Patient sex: M
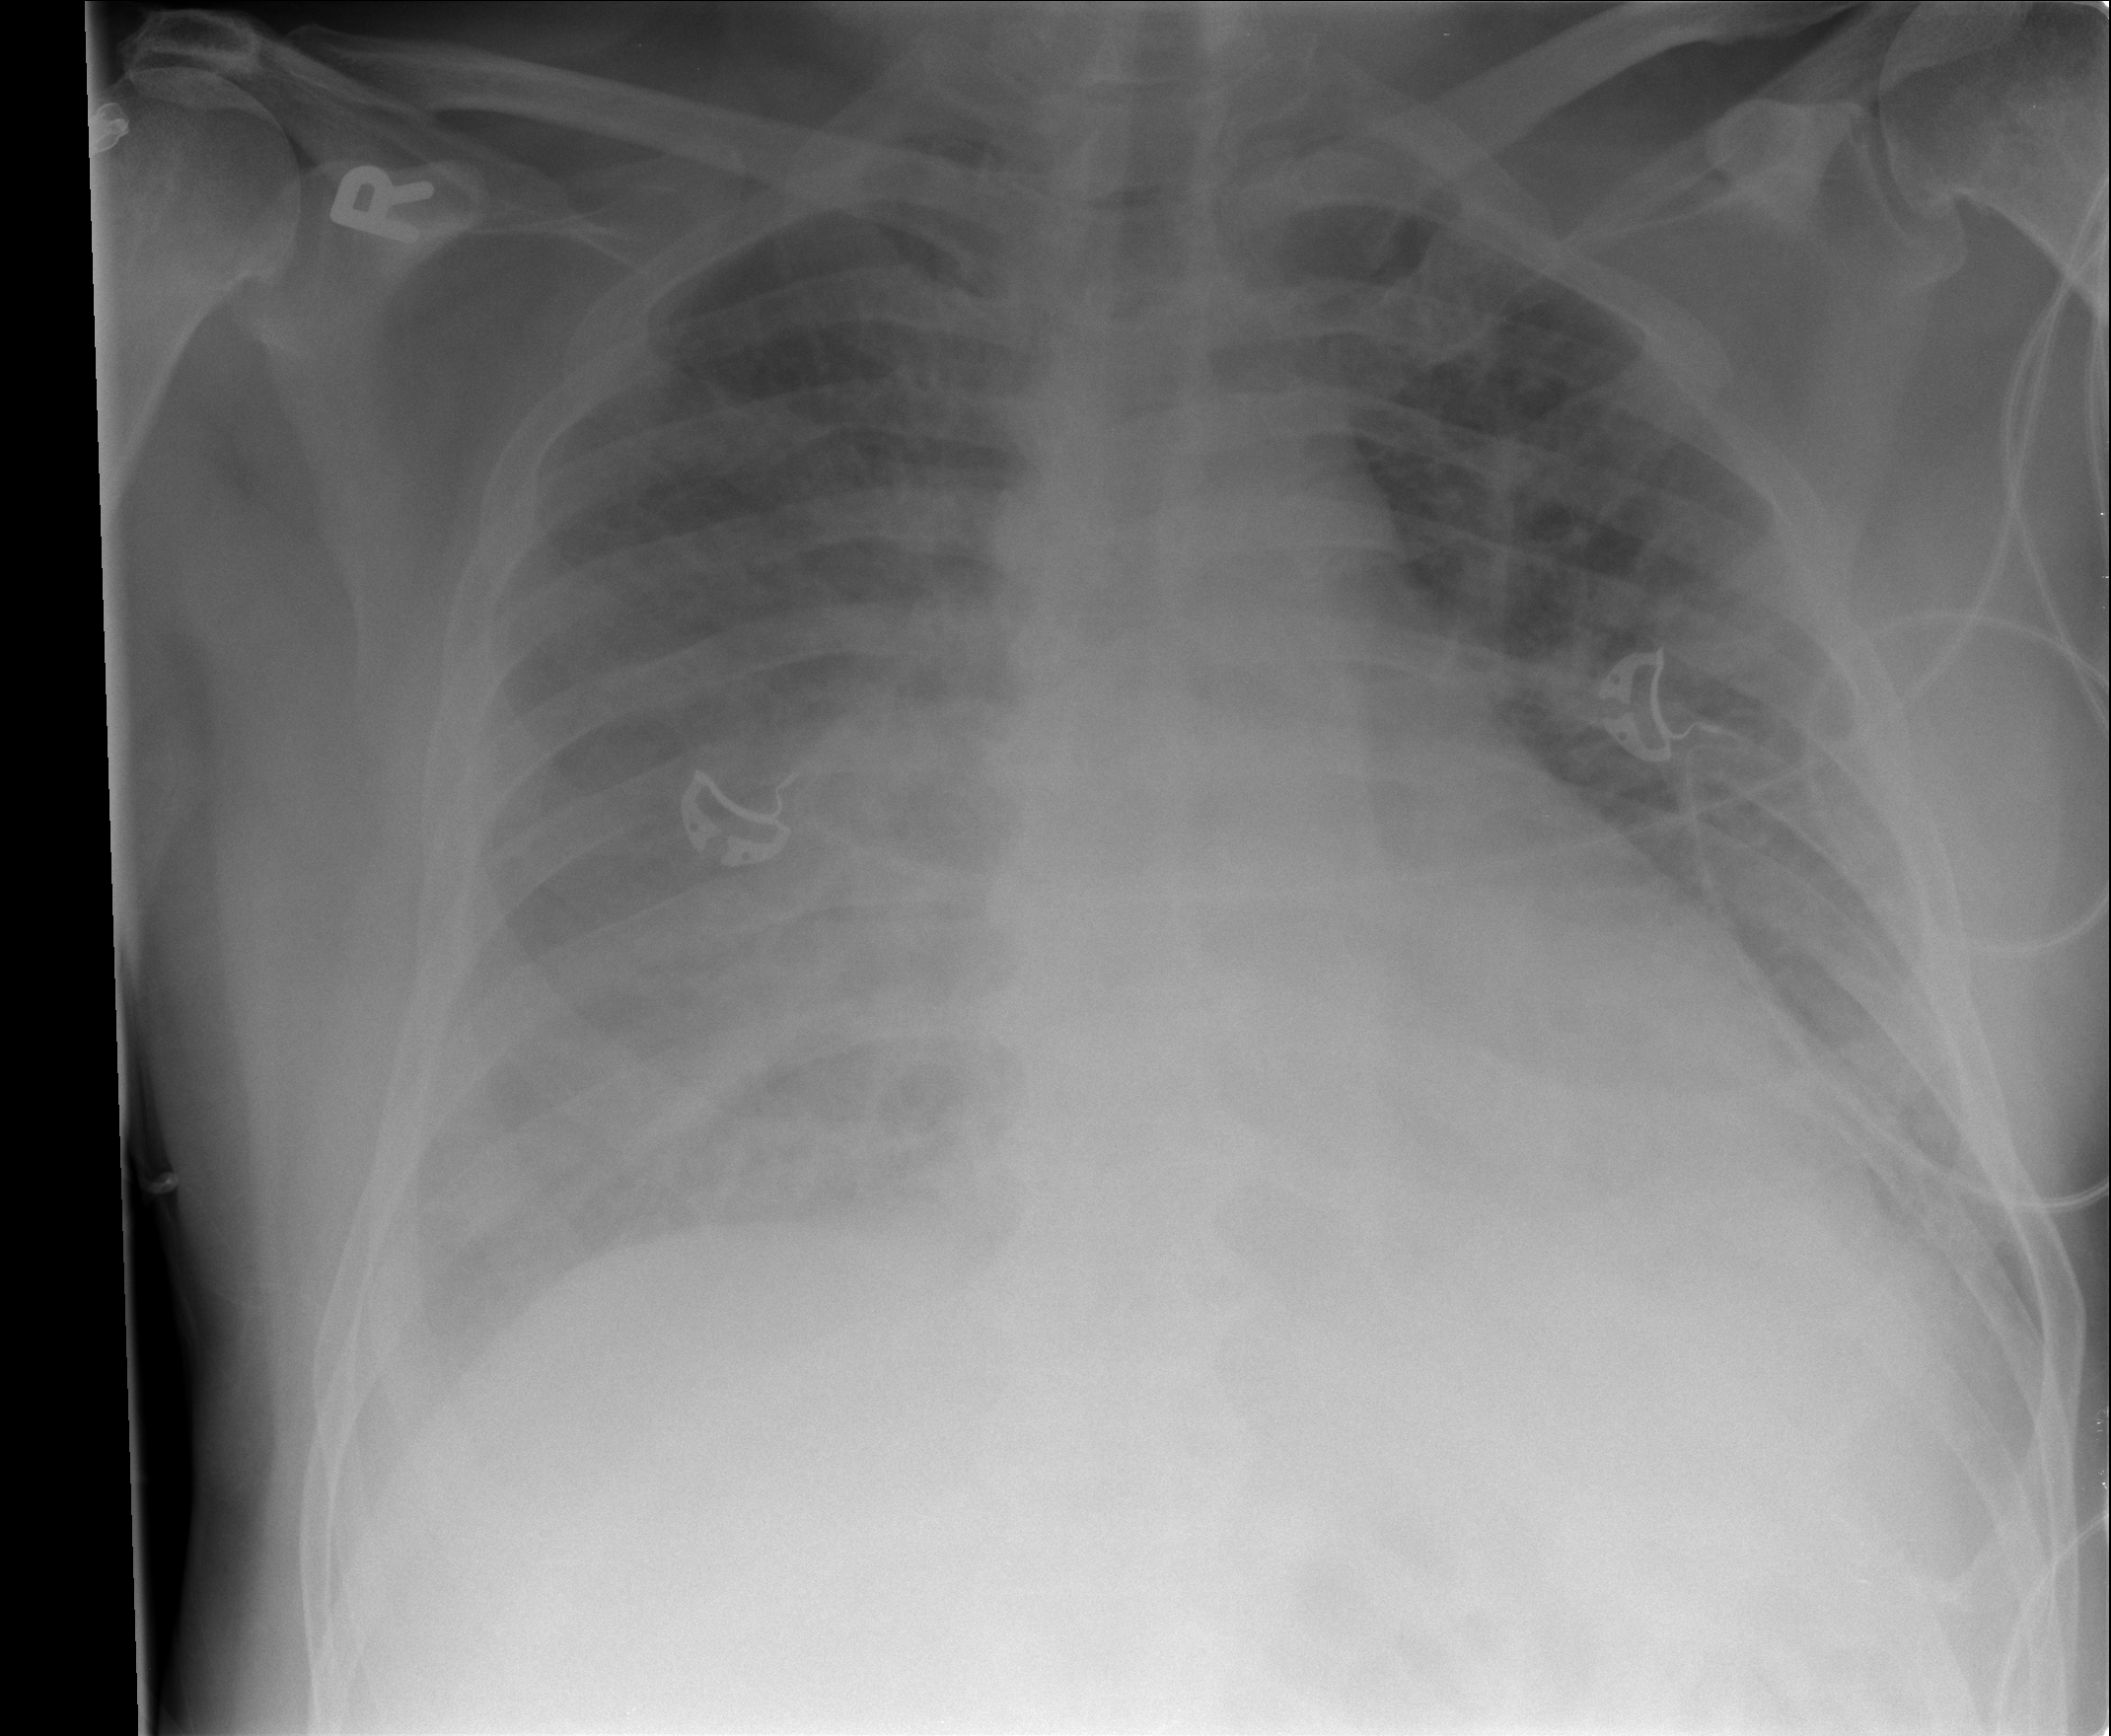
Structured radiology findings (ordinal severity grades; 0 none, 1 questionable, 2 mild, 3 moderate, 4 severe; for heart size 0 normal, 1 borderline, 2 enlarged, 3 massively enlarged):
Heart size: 1
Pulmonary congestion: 3
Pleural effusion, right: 3
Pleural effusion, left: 2
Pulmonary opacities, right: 2
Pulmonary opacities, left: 2
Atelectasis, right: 2
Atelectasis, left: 2